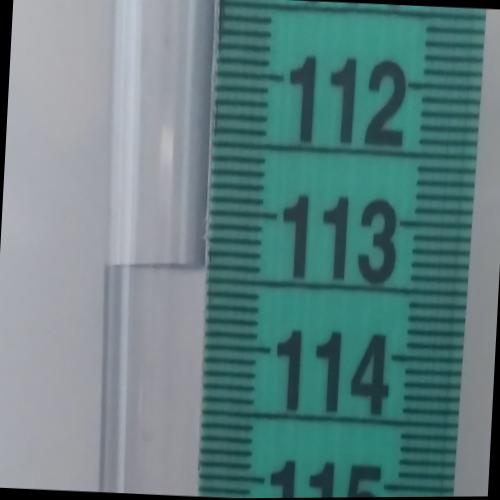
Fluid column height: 113.4 cm